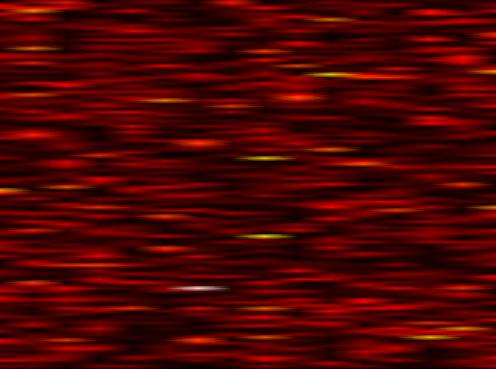
Label: OFDM